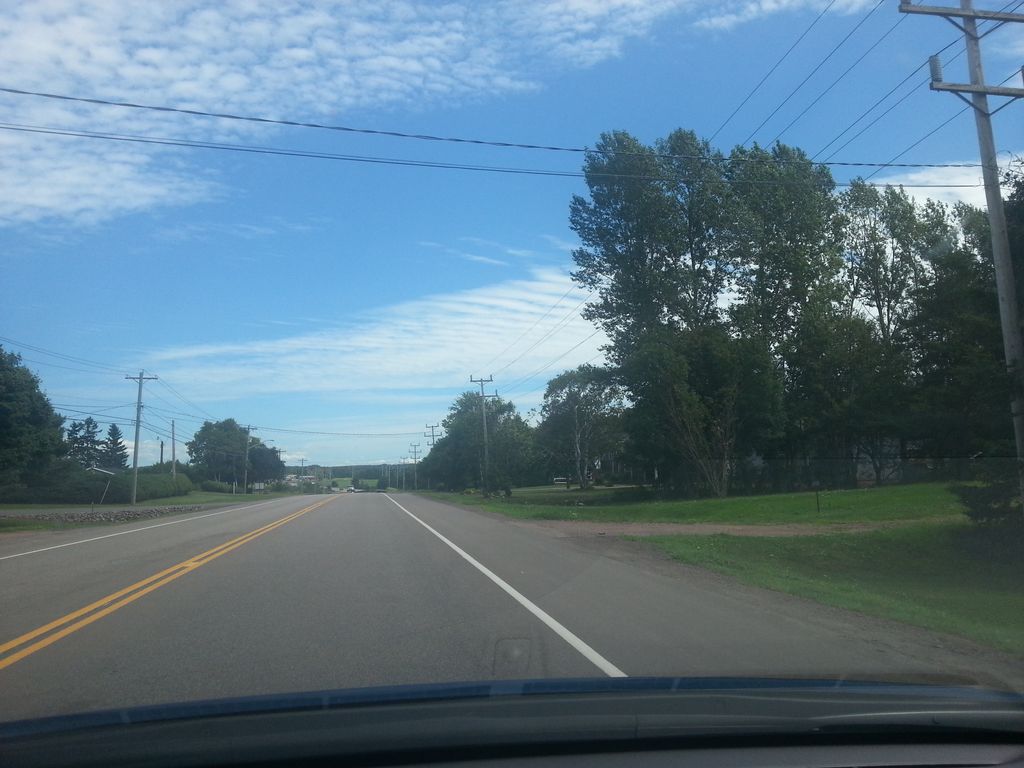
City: charlottetown